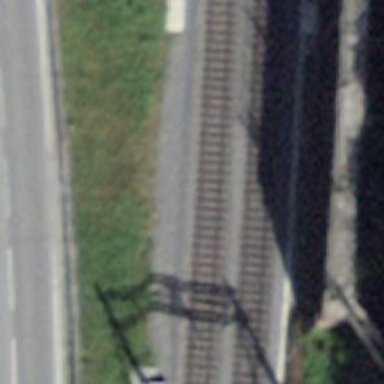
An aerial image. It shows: Single railway track with electrification through contact line.